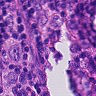
Metastatic tissue present: yes